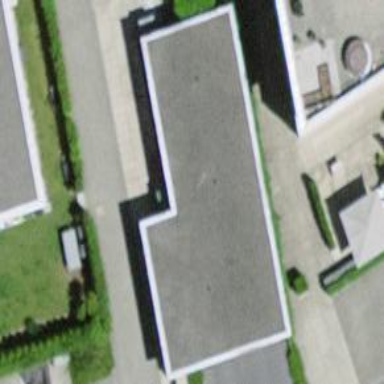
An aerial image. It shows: Parking area.